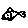
Label: fish